Question: I have a problem with validating wav file size in the wav header.

Let's suppose 'riff_size' should match with 'filelength', but the value in not tally.
Is there a faster way to convert little endian to big endian in 16 bits, with not allow using other lib, except iostream, fstream and cstring?
'''
#include <iostream>
#include <fstream>
#include <cstring>
#define EXIT_SUCCESS 0
#define EXIT_FAILURE 1
struct WaveHeader {
char riff_label[4]; // (offset 0) = {'R', 'I', 'F', 'F'}
unsigned riff_size; // (offset 4) = 36 + data_size
char file_tag[4]; // (offset 8) = {'W', 'A', 'V', 'E'}
char fmt_label[4]; // (offset 12) = {'f', 'm','t', ' '}
unsigned fmt_size; // (offset 16) = 16
unsigned short audio_format; // (offset 20) = 1
unsigned short channel_count; // (offset 22) = 1 or 2
unsigned sampling_rate; // (offset 24) = <anything>
unsigned bytes_per_second; // (offset 28) = <ignore>
unsigned short bytes_per_sample; // (offset 32) = <ignore>
unsigned short bits_per_sample; // (offset 34) = 16
char data_label[4]; // (offset 36) = {'d', 'a', 't', 'a'}
unsigned data_size; // (offset 40) = <# of bytes of data>
};
std::ifstream::pos_type filesize(const char* filename)
{
std::ifstream in(filename, std::ifstream::ate | std::ifstream::binary);
return in.tellg();
}
void RunReserveProgram(const char * input , const char * output)
{
FILE *wavFile=fopen(input, "rb");
if (wavFile)
{
WaveHeader wavHeader;
int headerSize = sizeof(wavHeader), filelength = 0;;
fread(&wavHeader,headerSize,1,wavFile);
filelength = filesize(input);
std::cout <<wavHeader.data_size <<" " << filelength << std::endl;
if(!(wavHeader.file_tag[0] =='W' && wavHeader.file_tag[1] =='A'
&& wavHeader.file_tag[2] =='V' && wavHeader.file_tag[3] =='E'
&& wavHeader.riff_size == filelength ))
{
fclose(wavFile);
std::cout << "bad wave file" << std::endl;
exit(EXIT_FAILURE);
}
fclose(wavFile);
}
else
{
std::cout << "unable to open file '" << input << "'" << std::endl;
exit(EXIT_FAILURE);
}
}
void PrintUsage()
{
std::cout << "Usage:" << std::endl;
std::cout << " reverse <wave in> <wave out> " << std::endl;
std::cout << "where:" << std::endl;
std::cout << " <wave in> -- input wave file " << std::endl;
std::cout << " <wave out>-- output wave file" << std::endl;
exit(EXIT_SUCCESS);
}
void ErrorMsg()
{
std::cout << "incorrect number of arguments "<< std::endl;
exit(EXIT_FAILURE);
}
int main(int argc, char** argv)
{
if(argc == 4)
{
RunReserveProgram(argv[2],argv[3]);
}
else if(argc == 2)
{
PrintUsage();
}
else
{
ErrorMsg();
}
}
'''
here the source wav file
<URL>
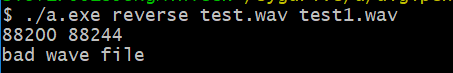
Answer: From <URL>
> This is the size of the rest of the chunk following this number. : ChunkID and ChunkSize.
If we take the size of the 'riff_size' field, '88200', and add '36' '8' then we get the size '88244' which is the file size.